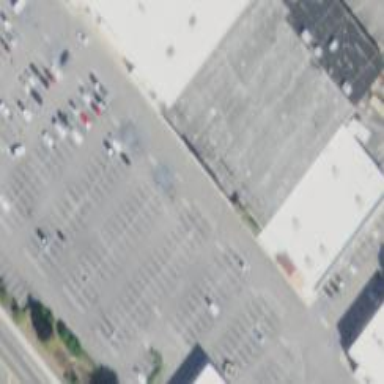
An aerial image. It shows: Parking space.